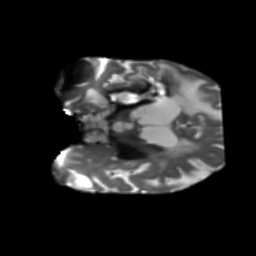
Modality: T2w
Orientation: coronal
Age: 58
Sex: male
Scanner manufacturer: siemens
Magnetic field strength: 3 T
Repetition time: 5.47 s
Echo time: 0.0854 s